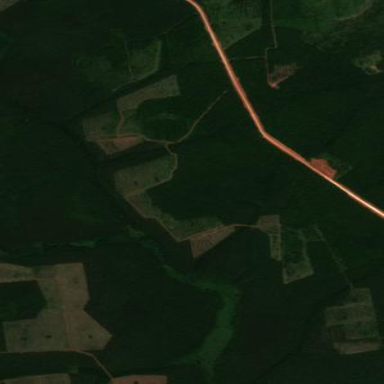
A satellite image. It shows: Logging area.